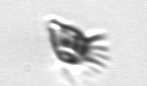
Label: Paratontonia_gracillima